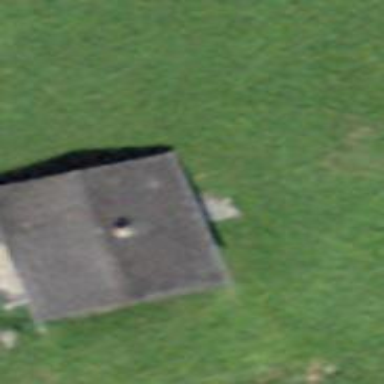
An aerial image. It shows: Cabin.